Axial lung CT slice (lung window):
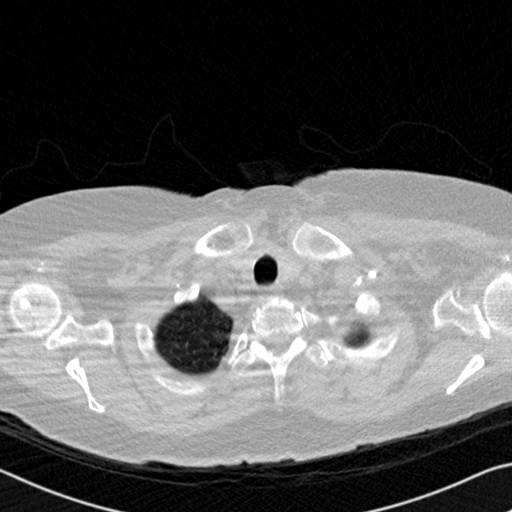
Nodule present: no